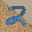
Label: 2